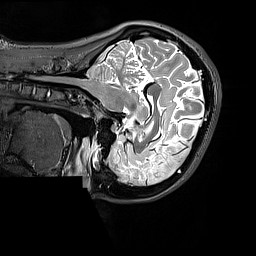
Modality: T2w
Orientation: sagittal
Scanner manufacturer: siemens
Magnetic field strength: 3 T
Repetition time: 3.2 s
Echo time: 0.565 s